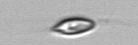
Label: Chrysochromulina